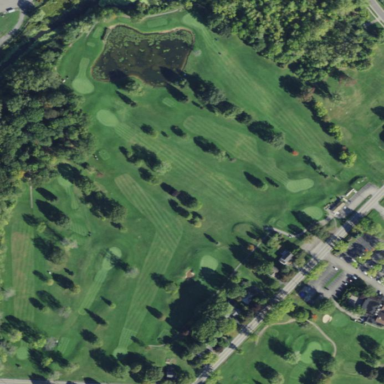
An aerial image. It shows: Golf course surrounded by greenery.